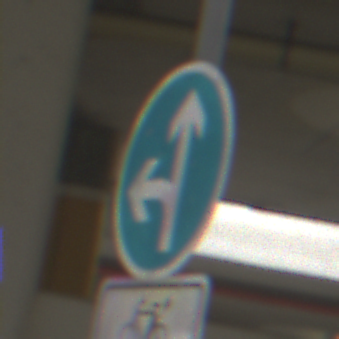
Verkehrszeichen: VorgeschriebeneFahrtrichtungGeradeausOderLinks
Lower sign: EinspurigeFahrzeugeFrei6
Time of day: Midday
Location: Roofed (Urban)
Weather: Overcast
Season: NotSpecified
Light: Artificial